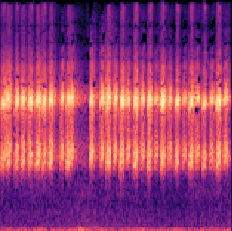
Sound class: Frog